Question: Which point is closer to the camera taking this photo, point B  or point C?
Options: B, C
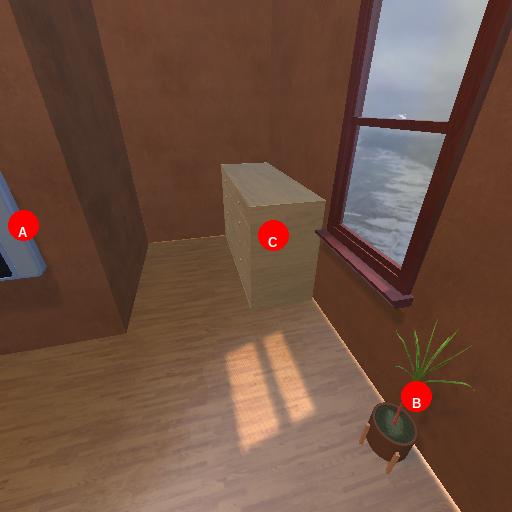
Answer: B